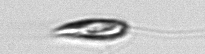
Label: Euglena